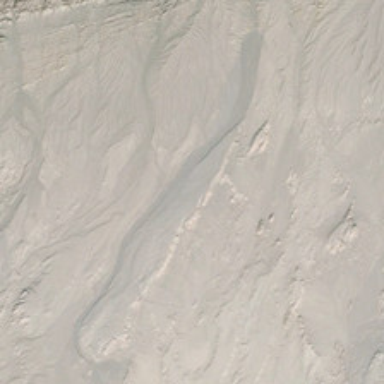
The area of the desert is very broad .